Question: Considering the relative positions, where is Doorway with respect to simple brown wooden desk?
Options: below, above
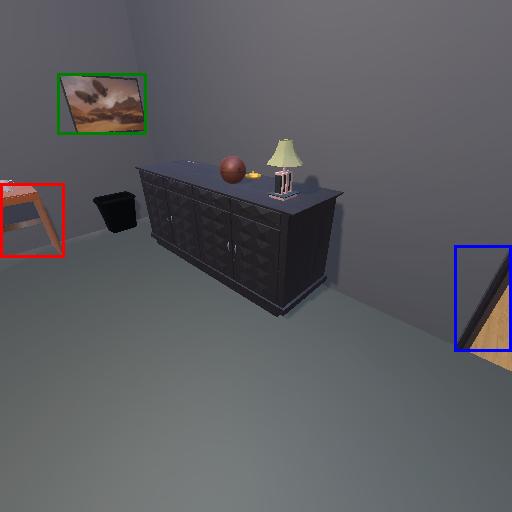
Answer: below